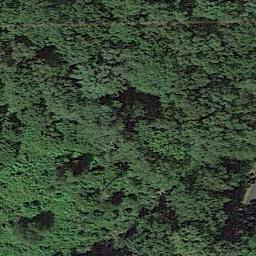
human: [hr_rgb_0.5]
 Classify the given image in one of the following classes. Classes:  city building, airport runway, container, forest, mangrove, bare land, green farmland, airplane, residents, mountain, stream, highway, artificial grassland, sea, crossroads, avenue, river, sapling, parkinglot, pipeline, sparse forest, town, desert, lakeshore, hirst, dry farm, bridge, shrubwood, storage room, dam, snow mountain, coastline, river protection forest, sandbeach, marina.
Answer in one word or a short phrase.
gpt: forest